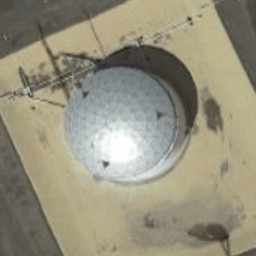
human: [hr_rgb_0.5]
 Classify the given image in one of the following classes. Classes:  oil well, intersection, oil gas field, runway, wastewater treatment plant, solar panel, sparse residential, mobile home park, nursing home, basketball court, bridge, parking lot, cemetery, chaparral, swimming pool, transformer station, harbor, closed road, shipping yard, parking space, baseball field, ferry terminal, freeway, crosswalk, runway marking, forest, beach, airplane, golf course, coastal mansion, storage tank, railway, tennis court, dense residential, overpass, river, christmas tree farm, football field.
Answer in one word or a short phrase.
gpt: storage tank